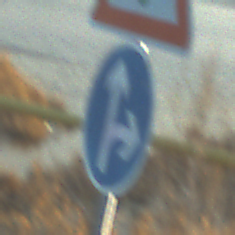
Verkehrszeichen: VorgeschriebeneFahrtrichtungGeradeausOderRechts
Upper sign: Lichtzeichenanlage
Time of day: SunriseSunset
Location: Outdoor (RoadRail)
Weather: PartlyCloudy
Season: NotSpecified
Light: Natural